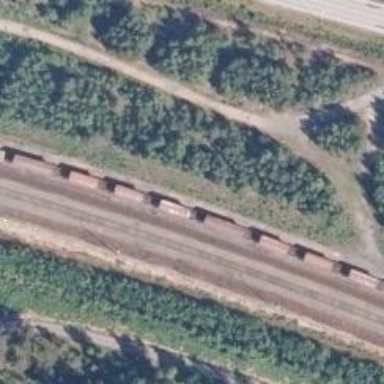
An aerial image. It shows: View of railway yard.